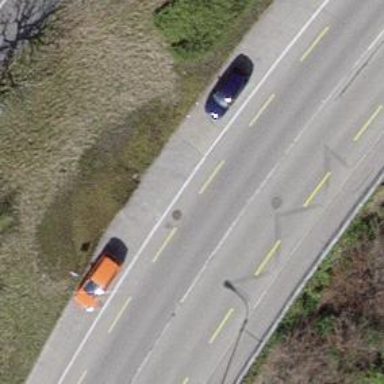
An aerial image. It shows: Primary highway with asphalt surface and lanes for cycling on both sides.